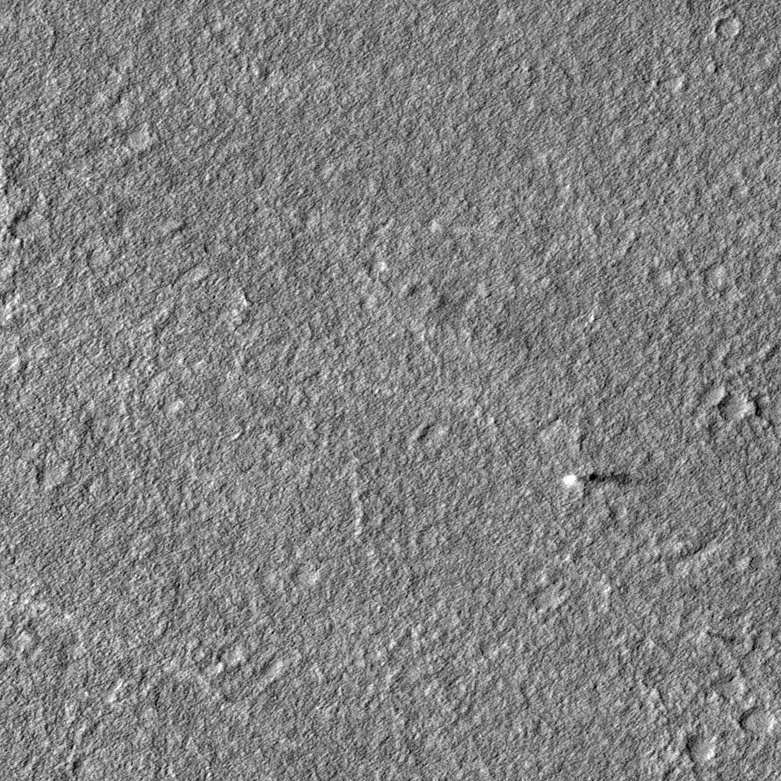
Label: dustdevil